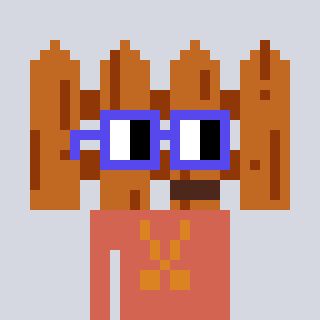
a pixel art character with square blue glasses, a fence-shaped head and a peachy-colored body on a cool background